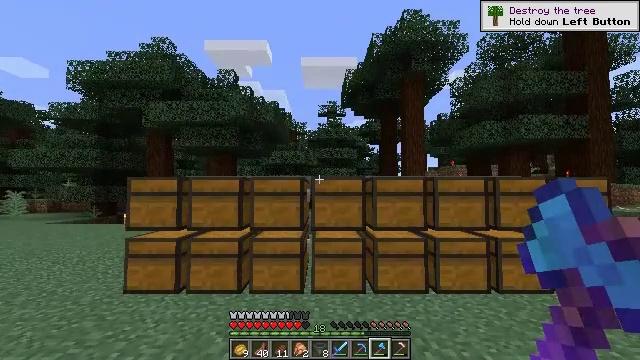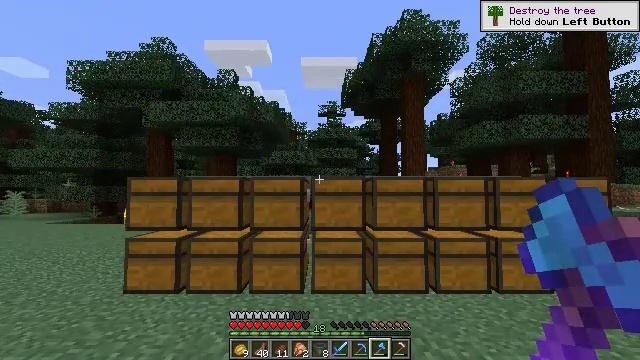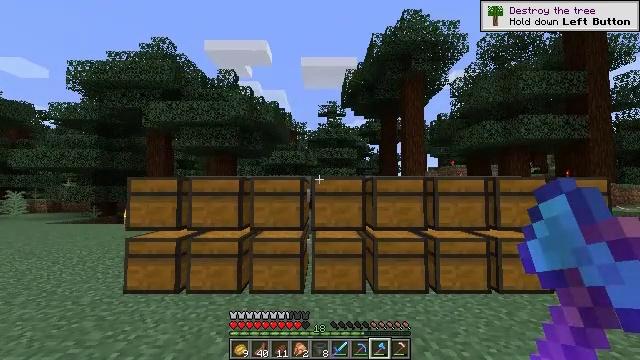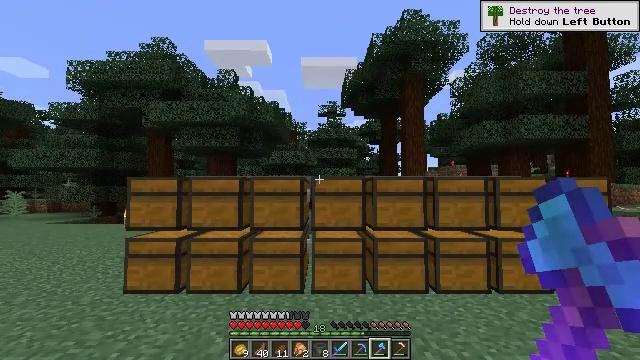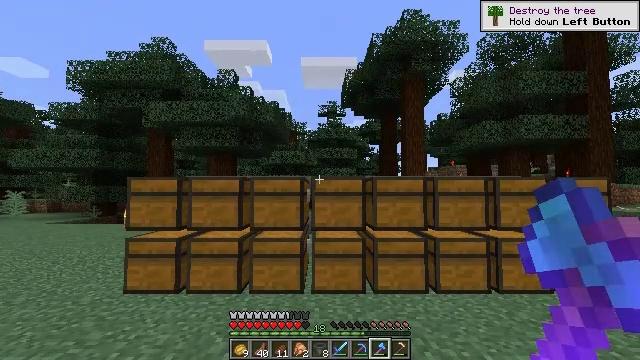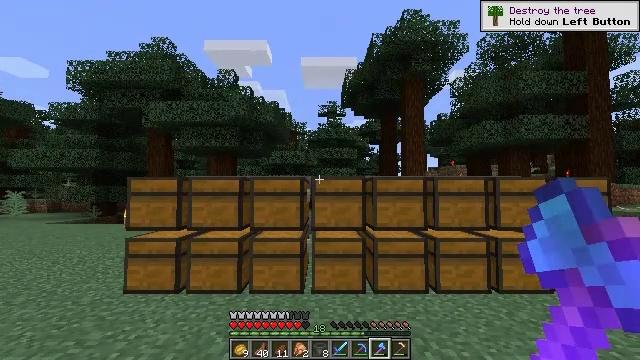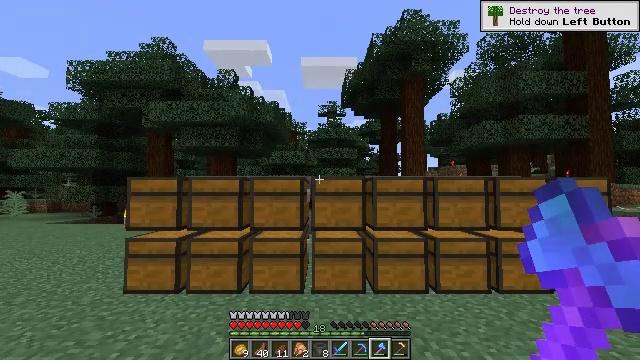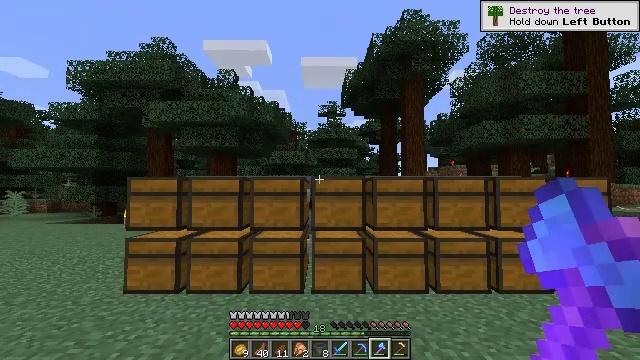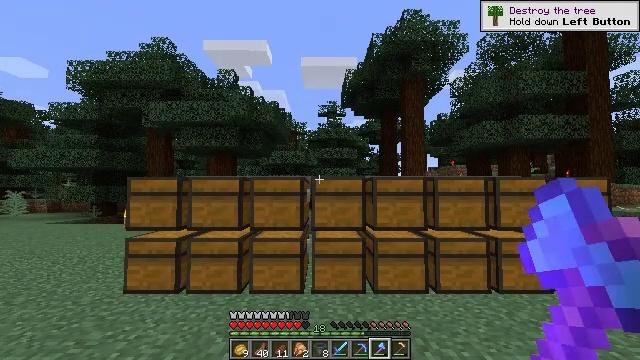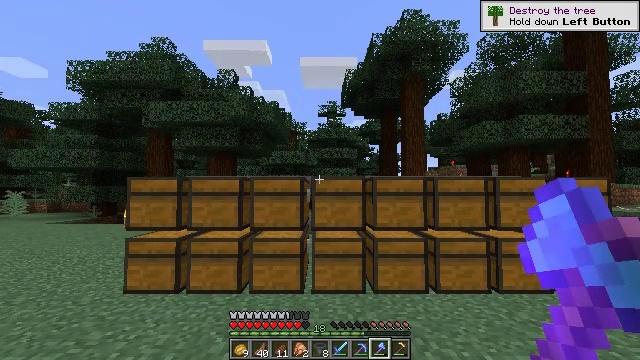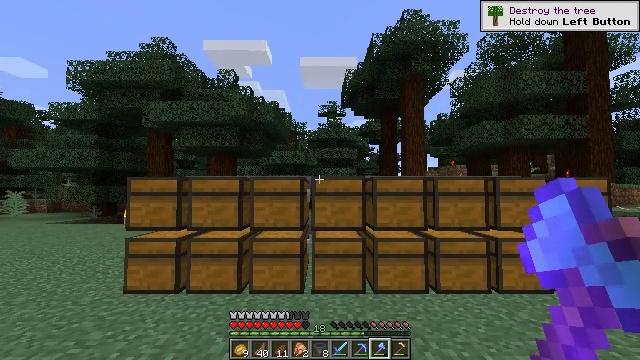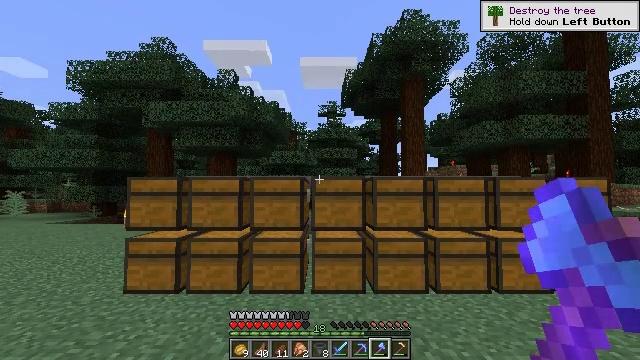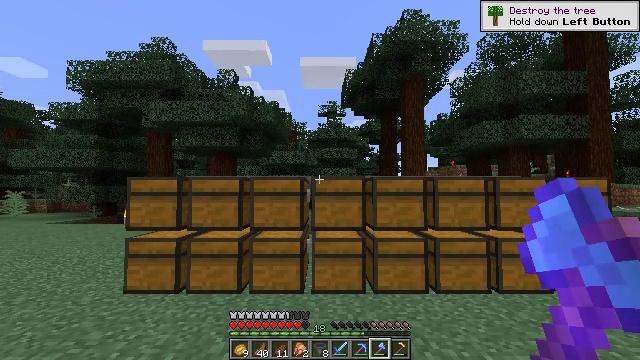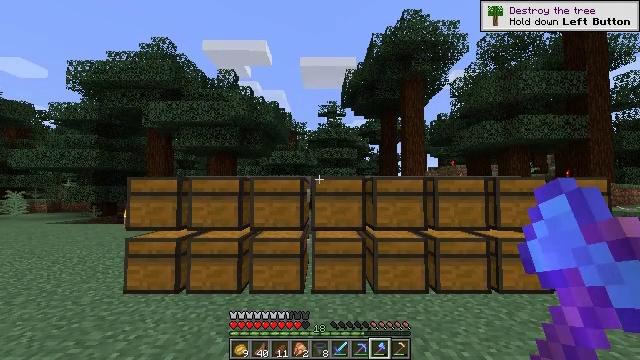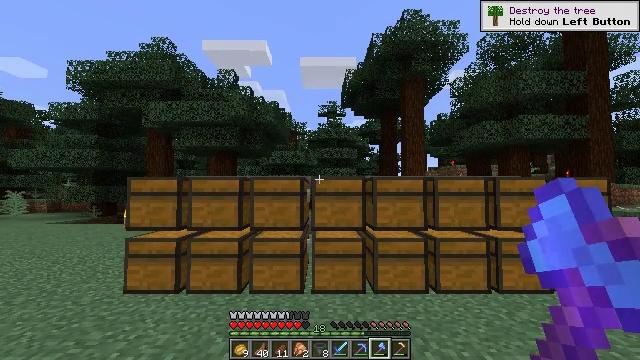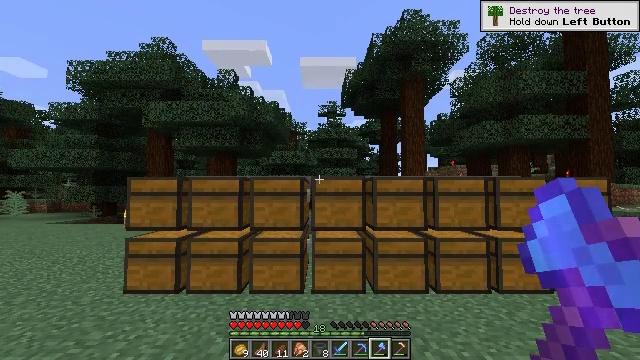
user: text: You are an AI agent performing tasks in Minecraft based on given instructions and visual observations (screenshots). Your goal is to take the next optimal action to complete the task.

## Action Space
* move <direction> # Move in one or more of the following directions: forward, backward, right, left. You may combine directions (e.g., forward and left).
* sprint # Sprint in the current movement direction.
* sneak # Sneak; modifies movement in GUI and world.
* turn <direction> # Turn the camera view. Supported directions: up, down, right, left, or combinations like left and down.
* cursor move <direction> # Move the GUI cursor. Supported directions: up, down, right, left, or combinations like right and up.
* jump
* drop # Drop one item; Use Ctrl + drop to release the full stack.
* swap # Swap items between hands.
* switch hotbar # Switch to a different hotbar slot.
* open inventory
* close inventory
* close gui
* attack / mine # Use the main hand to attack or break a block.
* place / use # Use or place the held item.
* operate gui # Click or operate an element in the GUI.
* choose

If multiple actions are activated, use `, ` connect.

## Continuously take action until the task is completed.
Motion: motion action
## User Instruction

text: Collect the large fern.
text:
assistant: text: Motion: no_op
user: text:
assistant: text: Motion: no_op
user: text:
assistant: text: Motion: no_op
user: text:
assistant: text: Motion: no_op
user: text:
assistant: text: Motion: no_op
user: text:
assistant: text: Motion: no_op
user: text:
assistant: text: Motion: no_op
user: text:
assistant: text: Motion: no_op
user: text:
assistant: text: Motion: no_op
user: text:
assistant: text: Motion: no_op
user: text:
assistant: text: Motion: no_op
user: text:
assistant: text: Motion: no_op
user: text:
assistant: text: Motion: no_op
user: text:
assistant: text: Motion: no_op
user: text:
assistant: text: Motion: no_op
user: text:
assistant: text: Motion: no_op
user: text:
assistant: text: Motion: no_op
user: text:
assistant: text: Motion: no_op
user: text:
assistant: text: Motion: no_op
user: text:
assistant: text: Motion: no_op
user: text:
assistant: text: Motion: no_op
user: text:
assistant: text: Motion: no_op
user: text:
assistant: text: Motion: no_op
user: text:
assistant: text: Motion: no_op
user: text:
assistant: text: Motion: no_op
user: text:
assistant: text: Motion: no_op
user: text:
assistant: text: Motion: no_op
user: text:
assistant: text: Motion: no_op
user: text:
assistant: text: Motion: no_op
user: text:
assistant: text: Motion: no_op